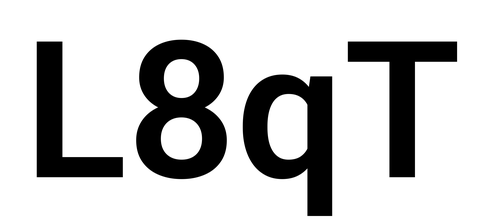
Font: Roboto_SemiBold